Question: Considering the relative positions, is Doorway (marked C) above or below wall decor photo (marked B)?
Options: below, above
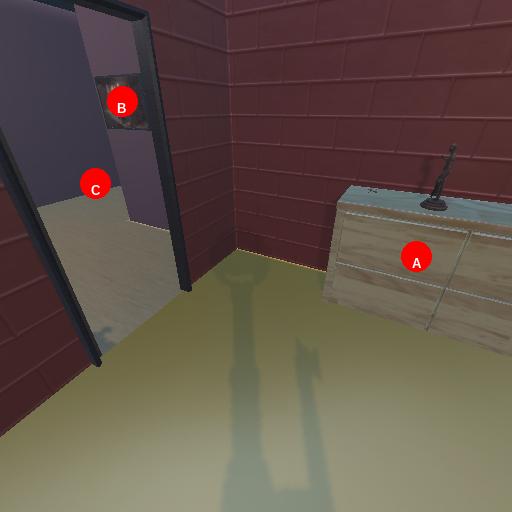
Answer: below